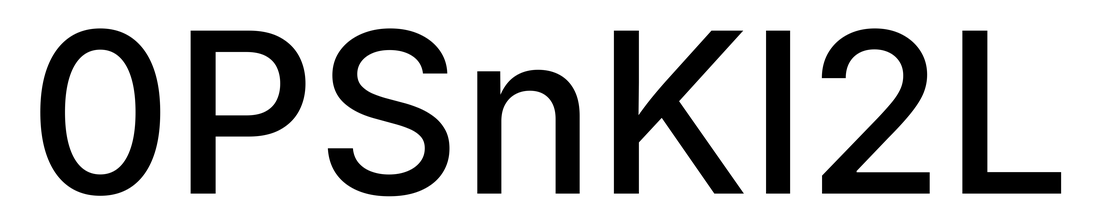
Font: Inter_Medium